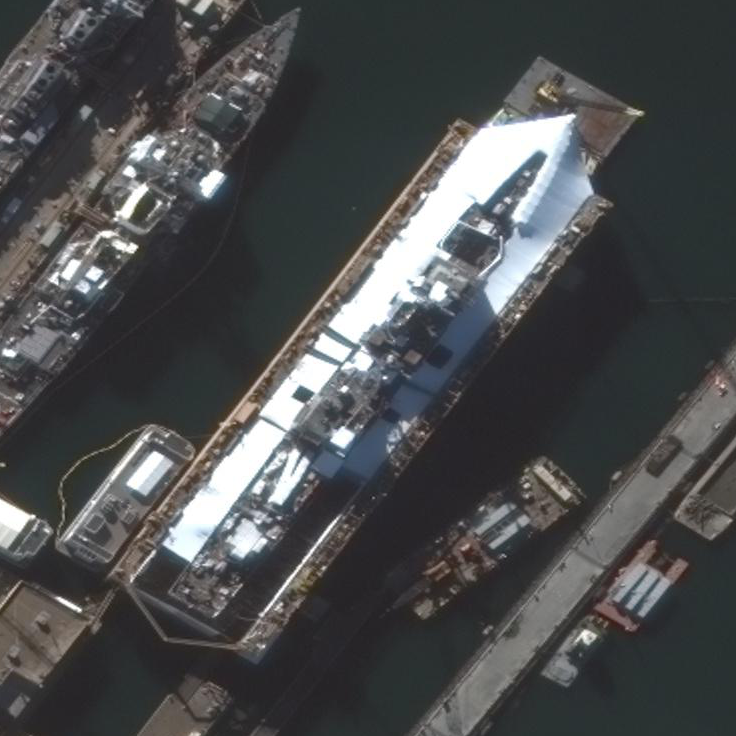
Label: cruiser